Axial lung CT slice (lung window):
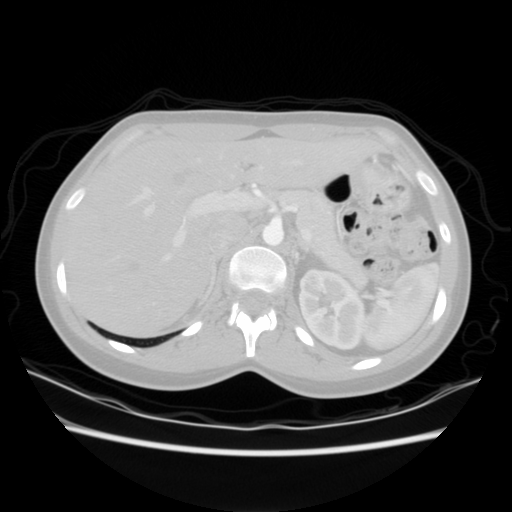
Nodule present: no